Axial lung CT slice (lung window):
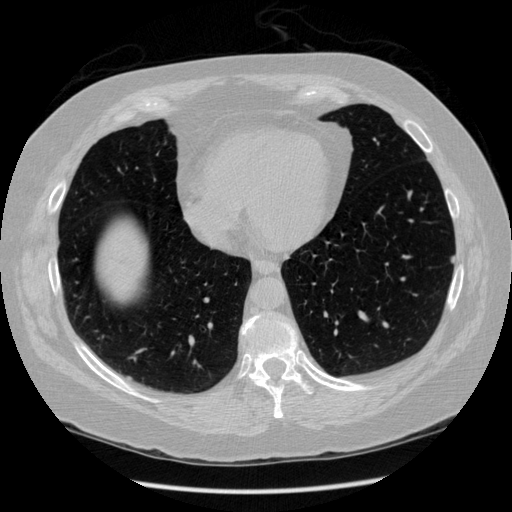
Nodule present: yes
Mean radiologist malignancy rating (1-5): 2.333